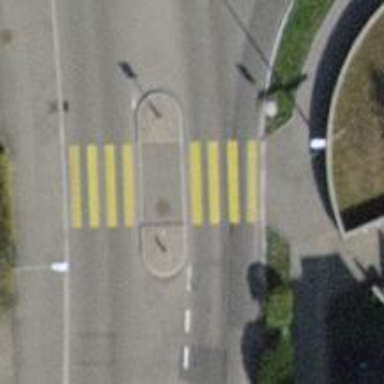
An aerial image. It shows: Uncontrolled zebra crossing with pedestrian island.